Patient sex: F
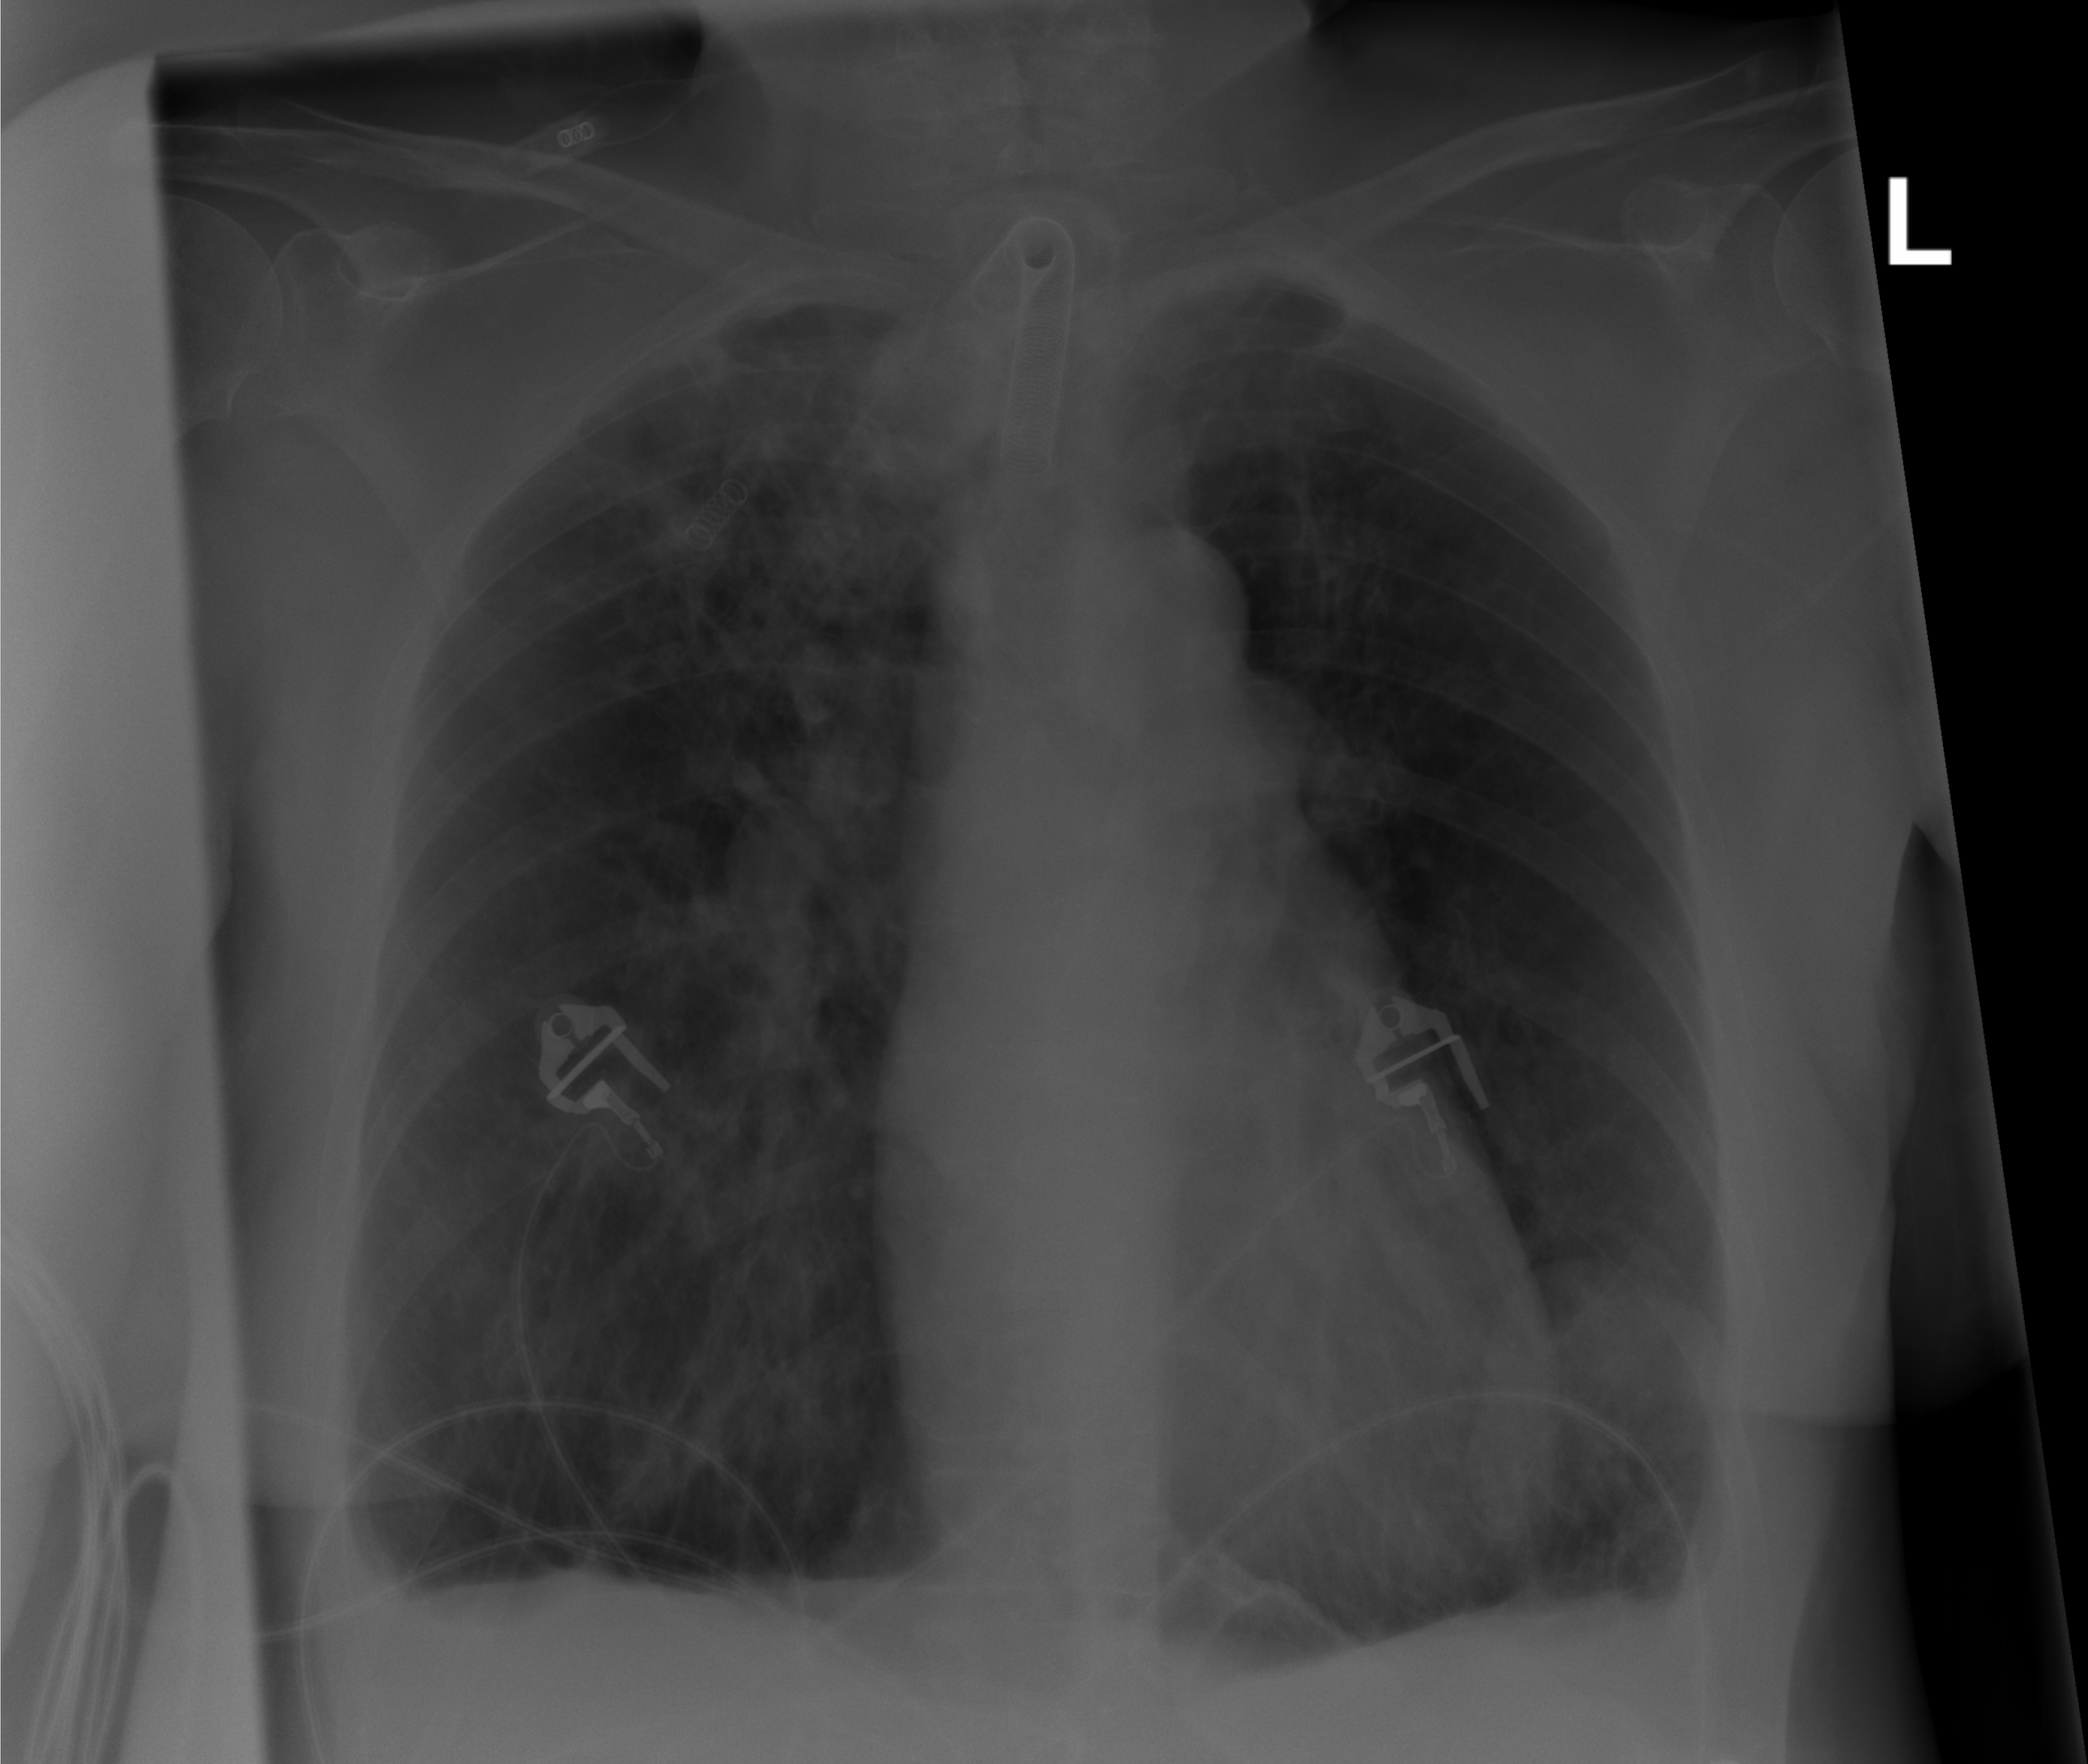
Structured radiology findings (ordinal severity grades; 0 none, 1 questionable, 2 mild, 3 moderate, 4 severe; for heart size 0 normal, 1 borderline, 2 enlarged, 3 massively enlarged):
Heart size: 0
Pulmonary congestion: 1
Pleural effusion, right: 2
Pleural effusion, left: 2
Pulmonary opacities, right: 2
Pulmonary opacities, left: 0
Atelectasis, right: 1
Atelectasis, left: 2